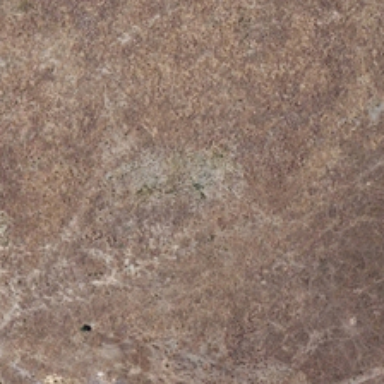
It is a large piece of bareland .